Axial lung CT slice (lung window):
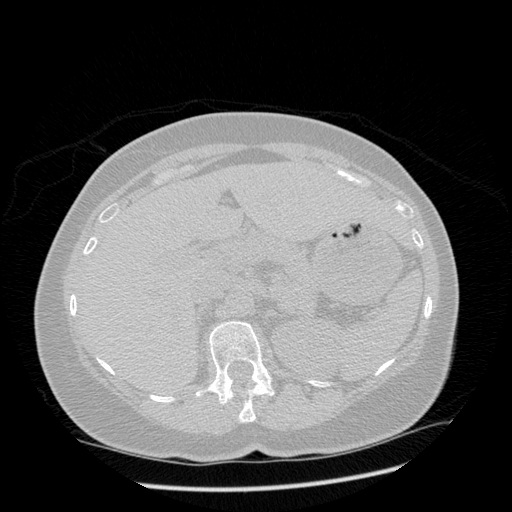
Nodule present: no